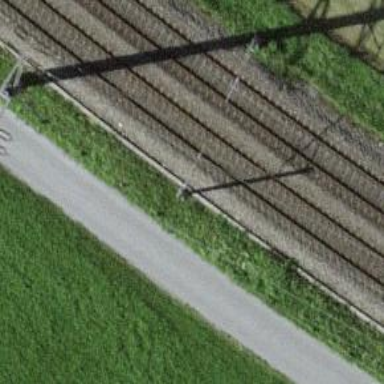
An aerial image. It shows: Single railway track with electrified contact line.